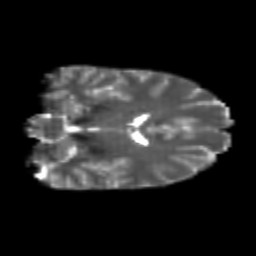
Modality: T2w
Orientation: coronal
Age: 25
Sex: female
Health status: healthy
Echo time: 0.074 s